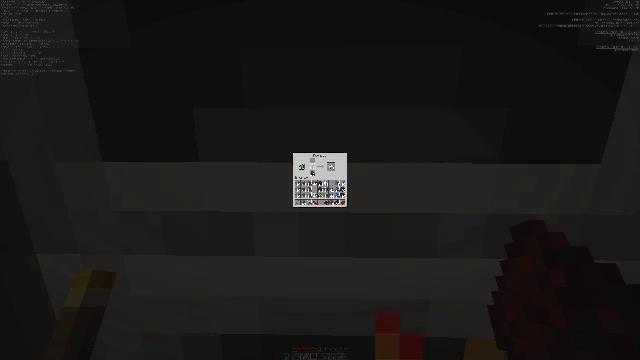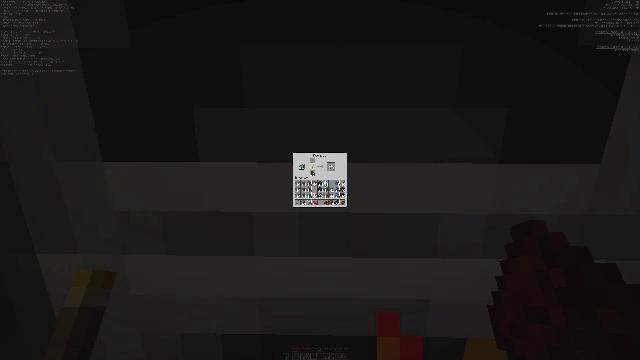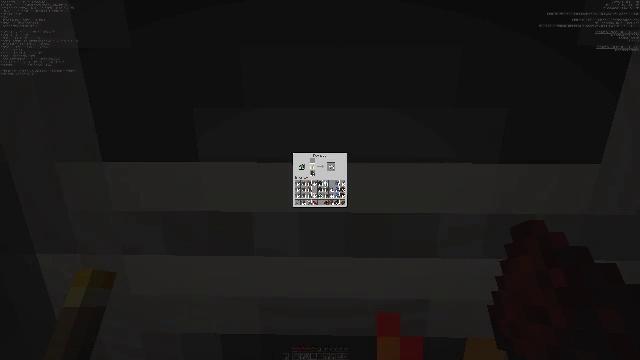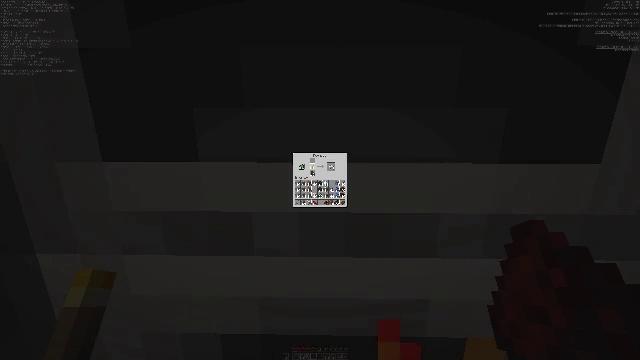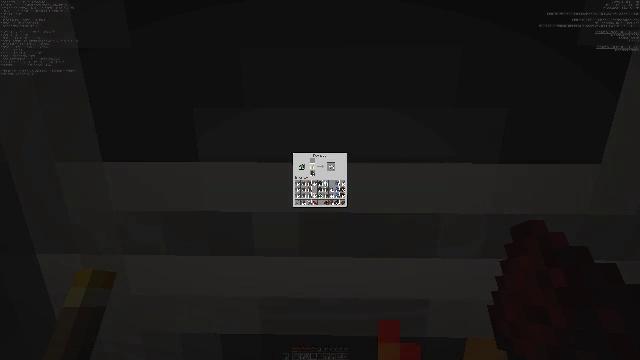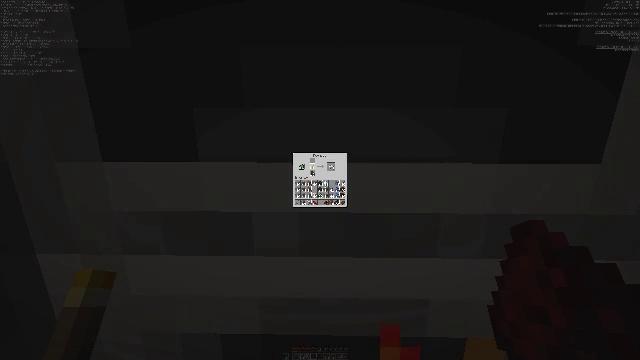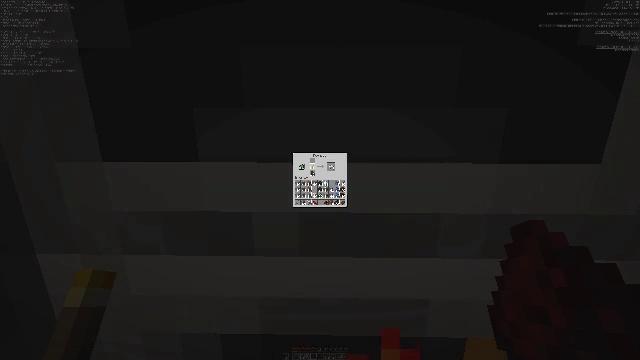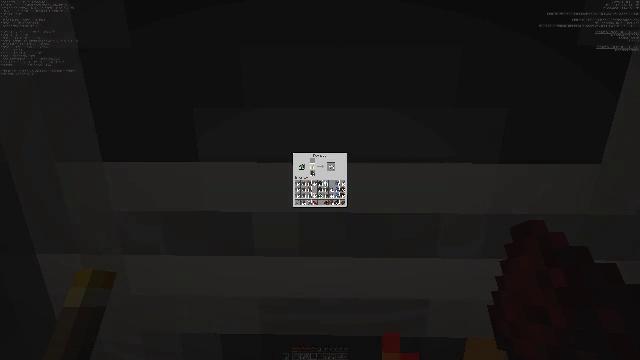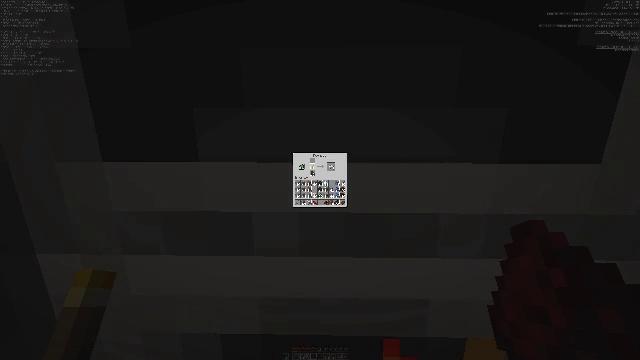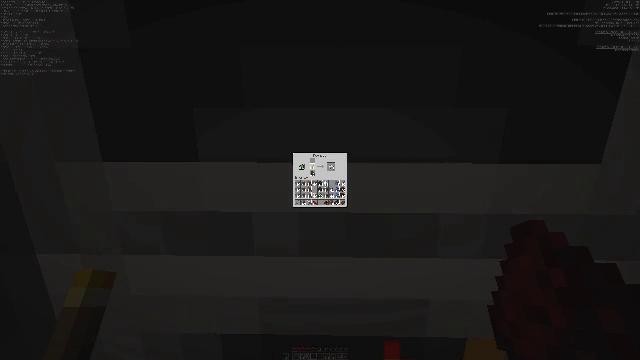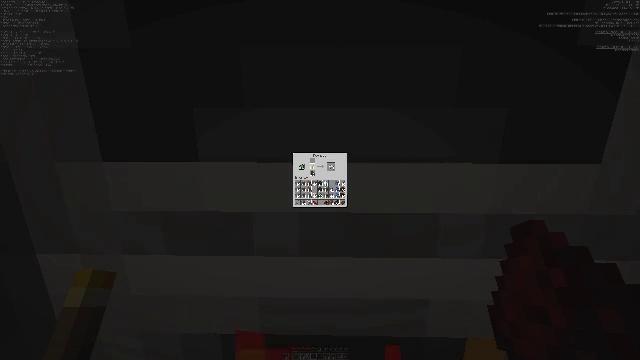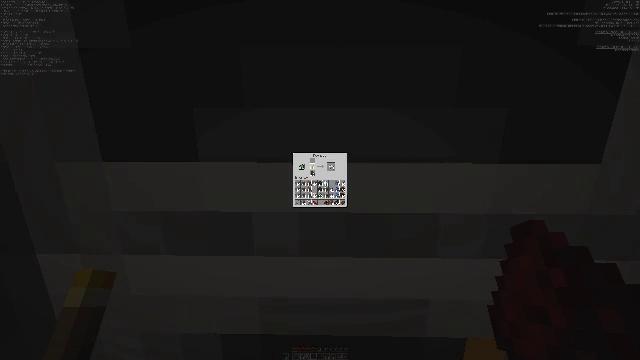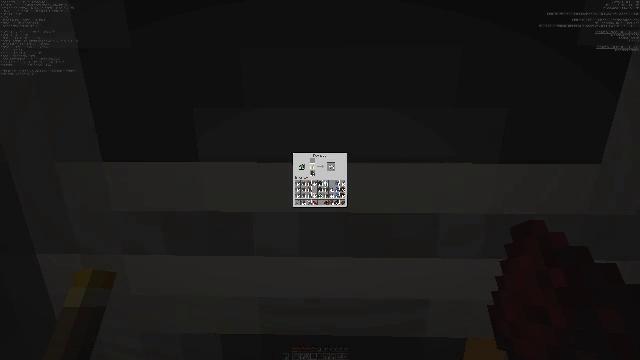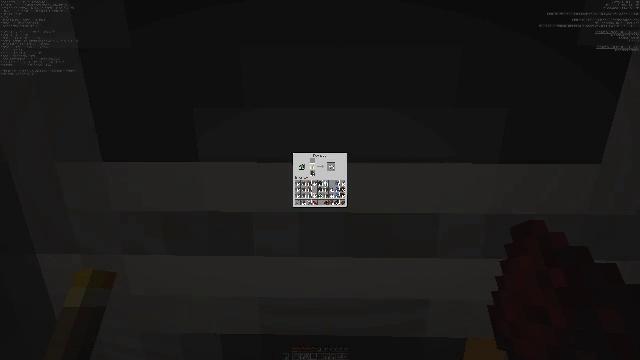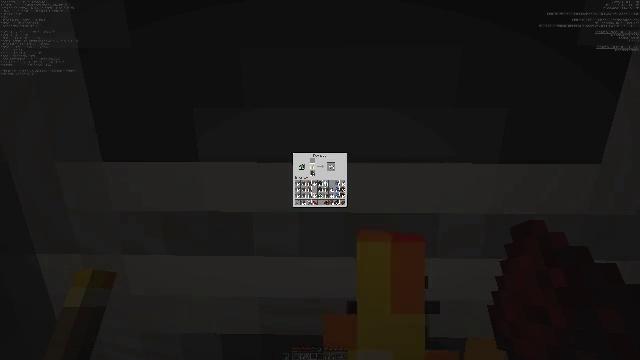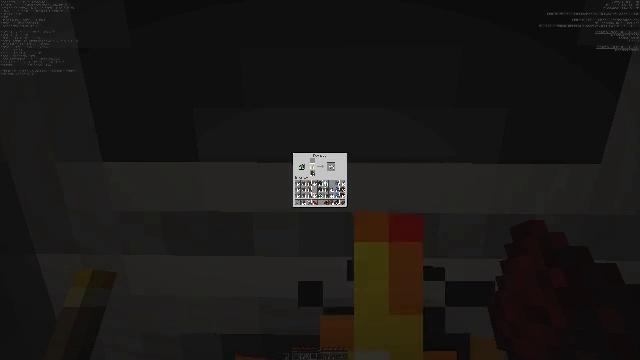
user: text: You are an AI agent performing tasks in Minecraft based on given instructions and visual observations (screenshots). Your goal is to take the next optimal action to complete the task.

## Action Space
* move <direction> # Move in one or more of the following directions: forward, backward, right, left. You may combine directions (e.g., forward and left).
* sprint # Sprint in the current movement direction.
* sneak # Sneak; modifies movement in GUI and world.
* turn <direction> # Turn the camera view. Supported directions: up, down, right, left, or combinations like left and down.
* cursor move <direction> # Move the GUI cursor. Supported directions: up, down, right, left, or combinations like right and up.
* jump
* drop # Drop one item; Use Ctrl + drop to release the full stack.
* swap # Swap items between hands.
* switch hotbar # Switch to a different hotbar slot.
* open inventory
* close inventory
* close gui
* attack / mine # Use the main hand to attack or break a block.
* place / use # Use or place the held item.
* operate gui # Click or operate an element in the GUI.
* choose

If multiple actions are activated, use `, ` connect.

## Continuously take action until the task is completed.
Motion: motion action
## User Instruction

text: Smelt an iron ingot.
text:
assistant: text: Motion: no_op
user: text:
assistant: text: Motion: no_op
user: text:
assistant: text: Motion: no_op
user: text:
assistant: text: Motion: no_op
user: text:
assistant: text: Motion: no_op
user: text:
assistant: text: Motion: no_op
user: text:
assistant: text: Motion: no_op
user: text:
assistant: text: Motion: no_op
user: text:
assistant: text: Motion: no_op
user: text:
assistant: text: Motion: no_op
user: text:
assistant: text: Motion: no_op
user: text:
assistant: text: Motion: no_op
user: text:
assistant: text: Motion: no_op
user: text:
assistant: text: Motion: no_op
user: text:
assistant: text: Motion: no_op
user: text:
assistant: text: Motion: no_op
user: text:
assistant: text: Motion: no_op
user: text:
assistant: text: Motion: no_op
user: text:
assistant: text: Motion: no_op
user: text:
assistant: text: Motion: no_op
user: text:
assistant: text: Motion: no_op
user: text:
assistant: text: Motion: no_op
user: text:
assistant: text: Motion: no_op
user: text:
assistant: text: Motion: no_op
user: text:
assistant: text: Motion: no_op
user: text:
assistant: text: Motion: no_op
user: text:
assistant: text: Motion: no_op
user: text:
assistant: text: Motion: no_op
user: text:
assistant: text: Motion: no_op
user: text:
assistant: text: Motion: no_op